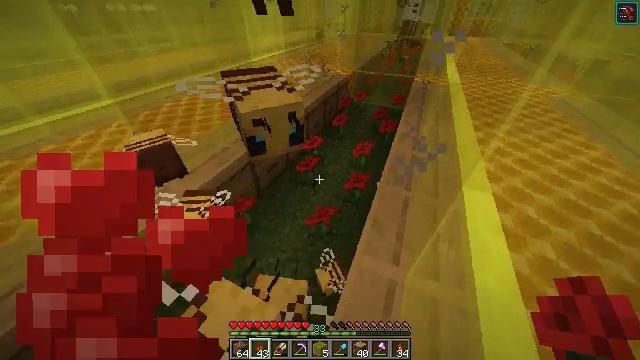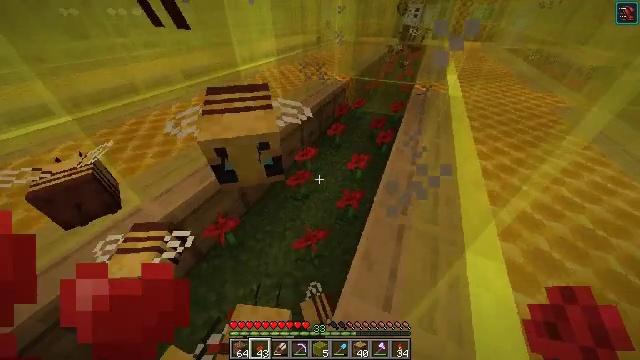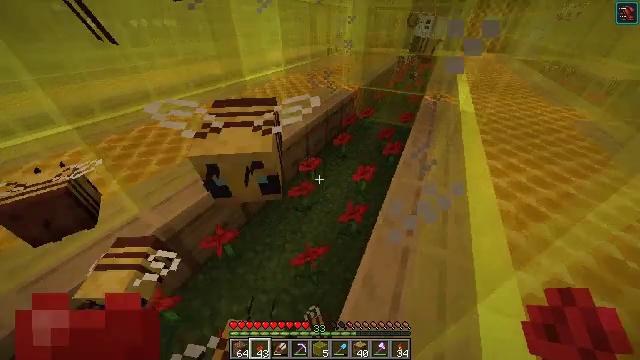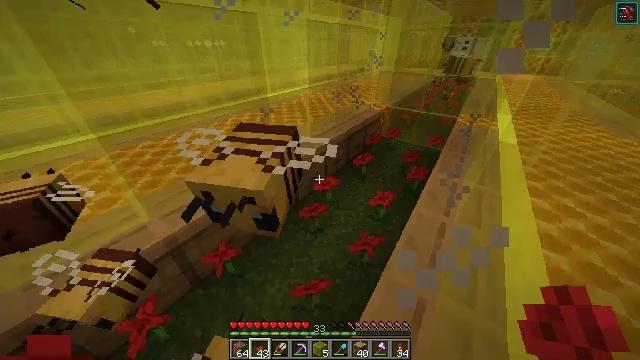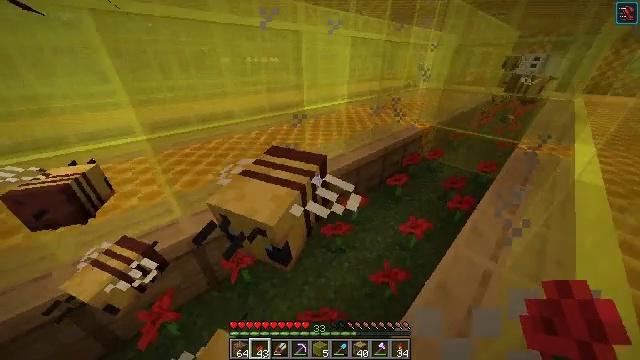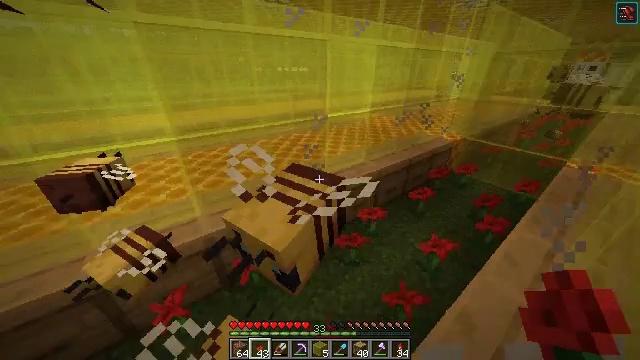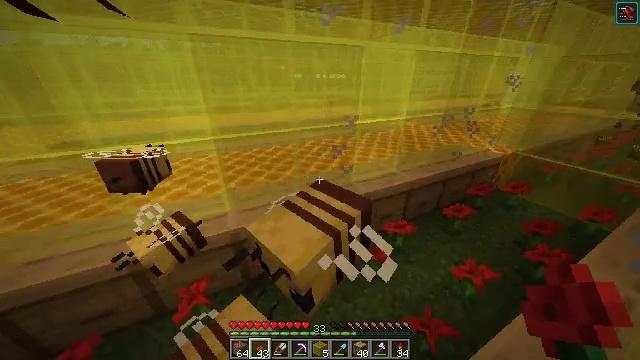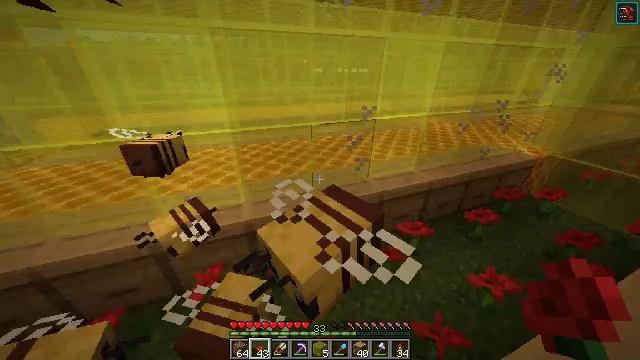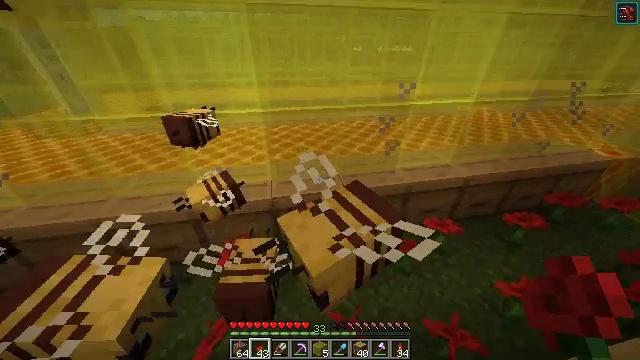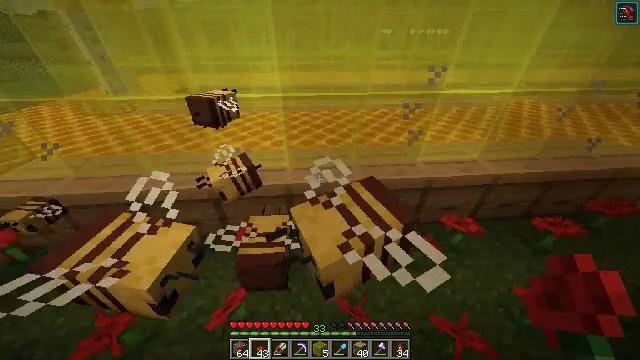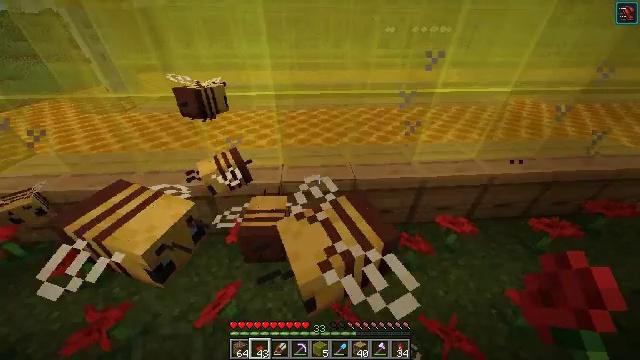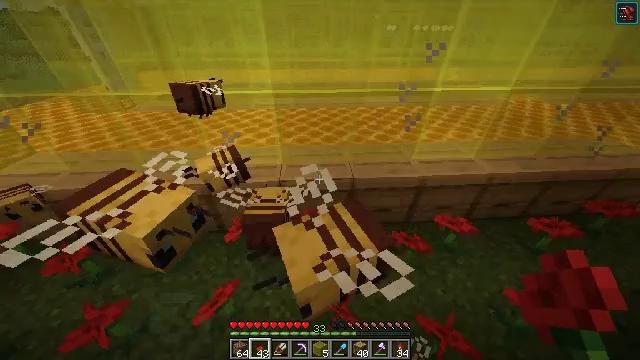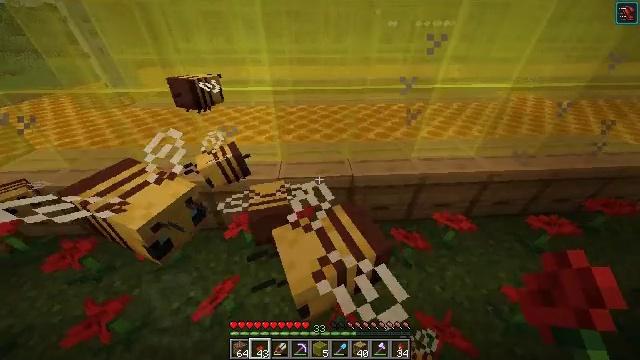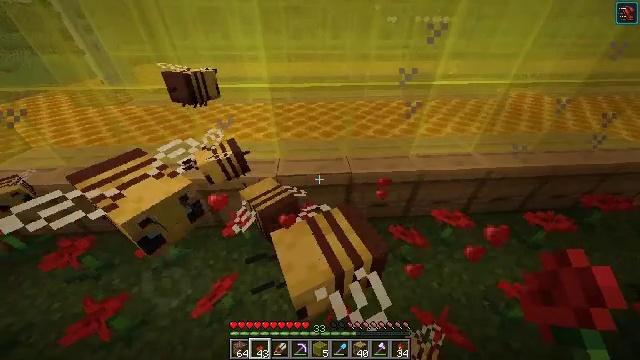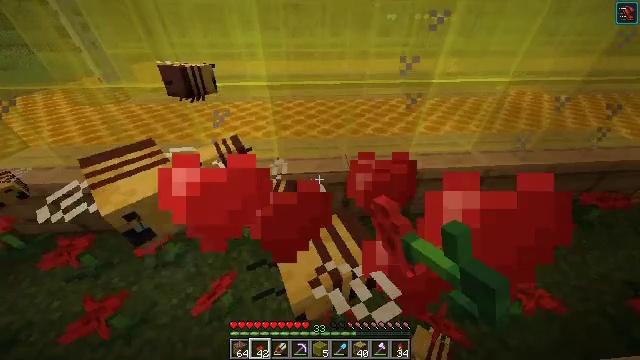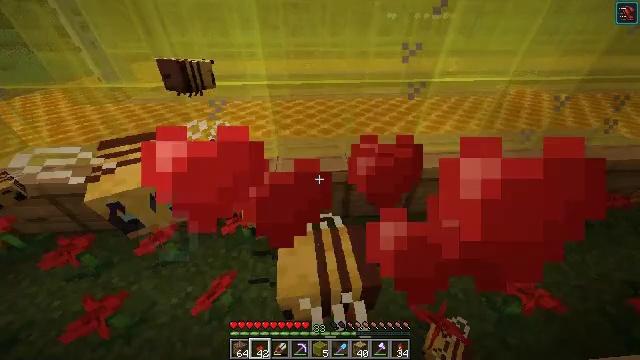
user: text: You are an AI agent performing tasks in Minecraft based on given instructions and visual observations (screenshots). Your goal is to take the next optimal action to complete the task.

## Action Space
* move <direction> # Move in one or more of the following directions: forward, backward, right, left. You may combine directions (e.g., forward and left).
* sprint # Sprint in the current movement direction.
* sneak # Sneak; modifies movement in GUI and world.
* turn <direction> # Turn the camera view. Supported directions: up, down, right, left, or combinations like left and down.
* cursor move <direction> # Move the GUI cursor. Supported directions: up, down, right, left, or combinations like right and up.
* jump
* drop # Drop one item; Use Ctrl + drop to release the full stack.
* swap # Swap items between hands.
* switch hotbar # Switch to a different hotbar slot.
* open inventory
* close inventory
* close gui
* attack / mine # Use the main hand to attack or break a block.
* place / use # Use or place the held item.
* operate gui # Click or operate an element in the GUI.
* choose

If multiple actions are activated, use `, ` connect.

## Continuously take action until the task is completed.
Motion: motion action
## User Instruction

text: Use 4 honeycombs to craft a honeycomb block.
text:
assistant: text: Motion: move forward and move right
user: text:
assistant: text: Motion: move right, turn left and up
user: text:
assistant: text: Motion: move right, turn left and up
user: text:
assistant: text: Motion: turn left and up
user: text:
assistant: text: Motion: turn left and up
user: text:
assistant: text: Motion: turn left and up
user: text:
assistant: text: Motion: turn left and down
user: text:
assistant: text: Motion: turn left and down, use / place
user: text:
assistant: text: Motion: turn left and down, use / place
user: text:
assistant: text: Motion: no_op
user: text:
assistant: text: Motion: no_op
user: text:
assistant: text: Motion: no_op
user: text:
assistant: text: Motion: no_op
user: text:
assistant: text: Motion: no_op
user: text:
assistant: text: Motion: no_op
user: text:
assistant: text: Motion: turn down
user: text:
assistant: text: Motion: turn down
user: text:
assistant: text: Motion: turn down
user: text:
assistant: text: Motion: turn left and down
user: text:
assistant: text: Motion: turn left and up
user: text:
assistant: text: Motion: turn left and up
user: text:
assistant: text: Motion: turn left and up
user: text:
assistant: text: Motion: turn left and up
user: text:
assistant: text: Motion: turn left and up
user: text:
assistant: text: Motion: turn up
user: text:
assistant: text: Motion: turn right and up
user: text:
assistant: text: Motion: turn right and up
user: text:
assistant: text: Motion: turn right and up
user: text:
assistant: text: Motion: turn right and up
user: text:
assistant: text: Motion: turn right, use / place